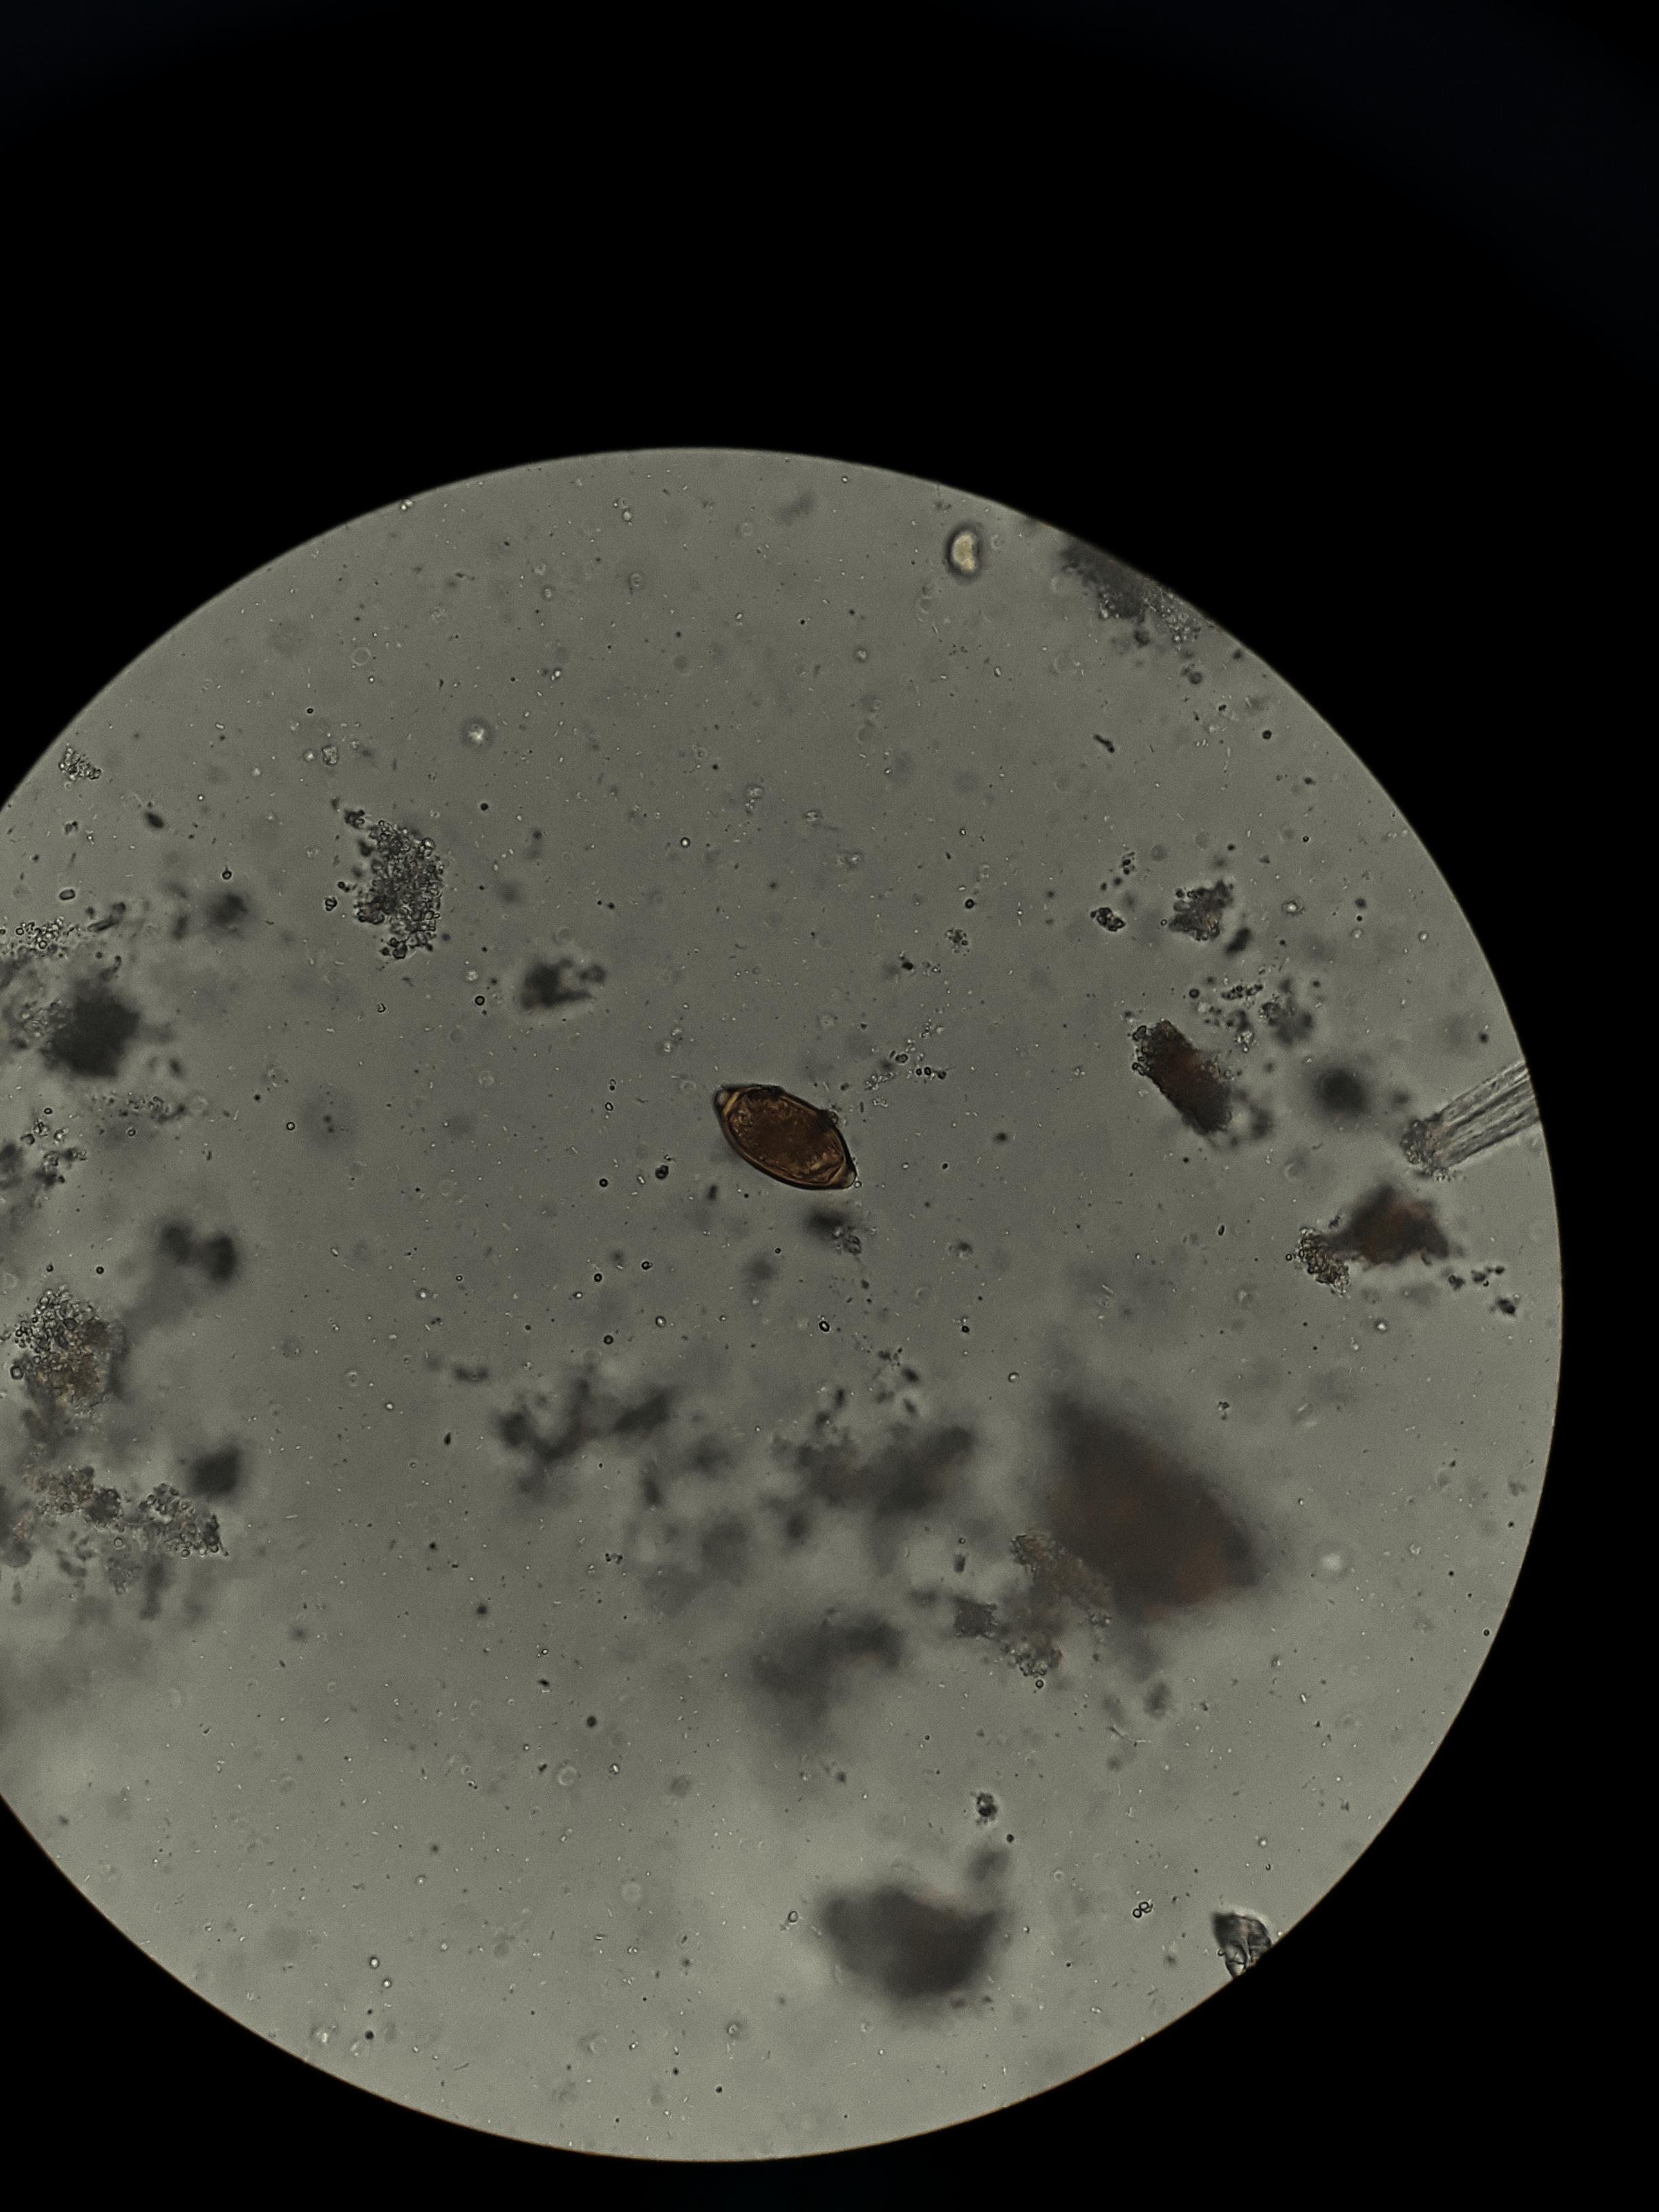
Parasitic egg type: Trichuris trichiura